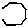
Label: hexagon